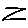
Label: zigzag